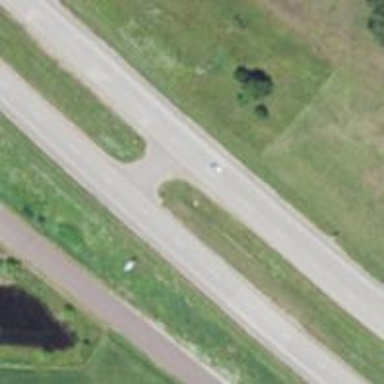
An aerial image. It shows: Trunk highway with expressway features.